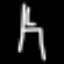
Label: chair